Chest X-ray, AP view. Patient: 15 years old, sex F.
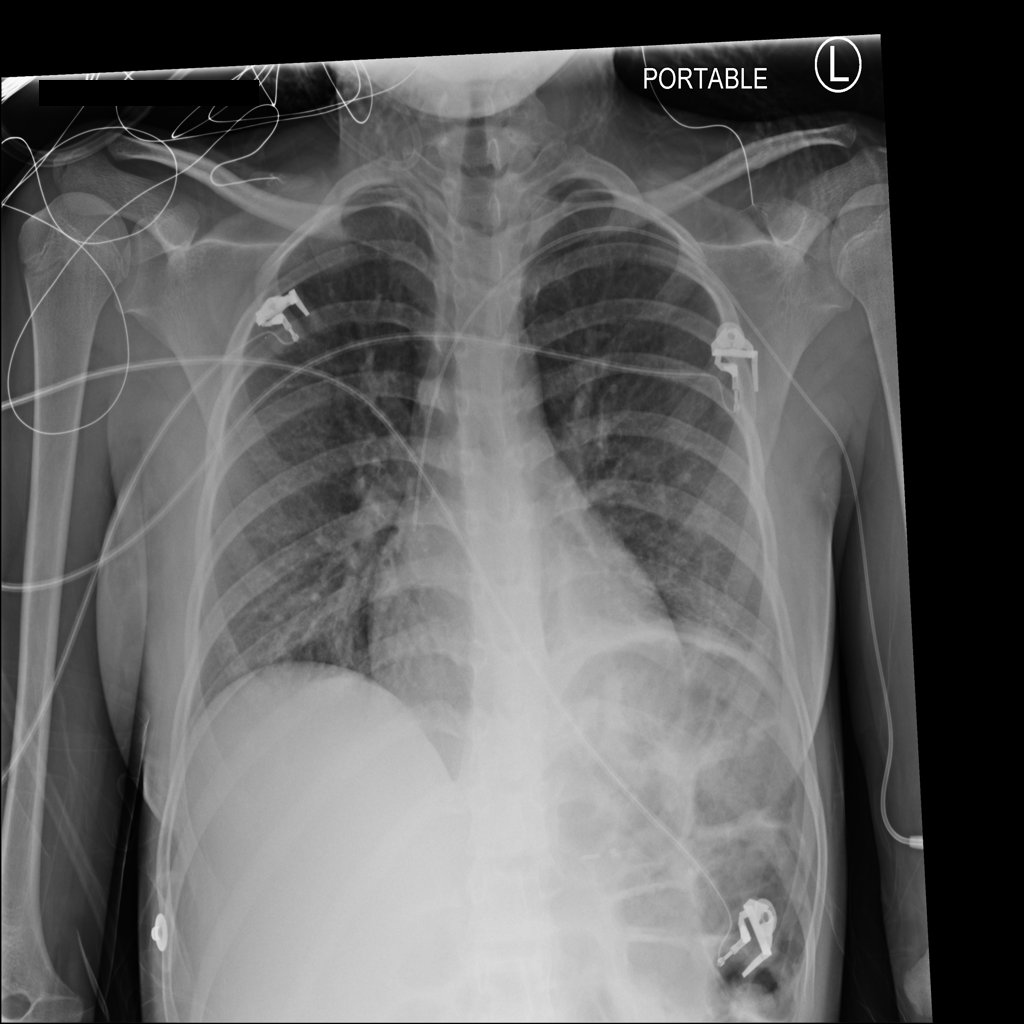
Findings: Atelectasis